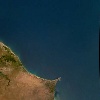
Label: water